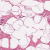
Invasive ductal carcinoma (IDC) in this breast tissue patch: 0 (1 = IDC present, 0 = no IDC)